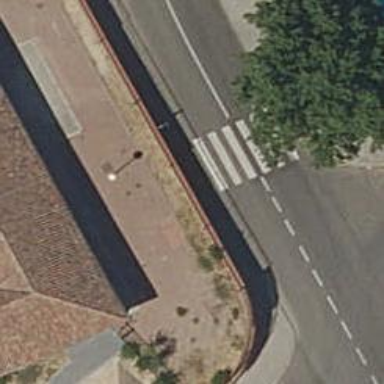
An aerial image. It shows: Zebra crossing on the road.